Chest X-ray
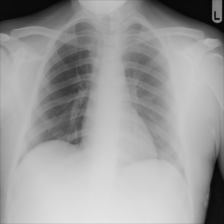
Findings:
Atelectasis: negative
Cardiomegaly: negative
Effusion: negative
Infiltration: negative
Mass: negative
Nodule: negative
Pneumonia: negative
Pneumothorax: negative
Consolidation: negative
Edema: negative
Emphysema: negative
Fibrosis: negative
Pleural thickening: negative
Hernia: negative